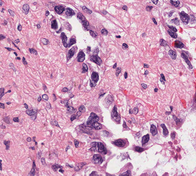
Tumor epithelial tissue: yes
Tumor-associated stroma tissue: yes
Normal tissue: no